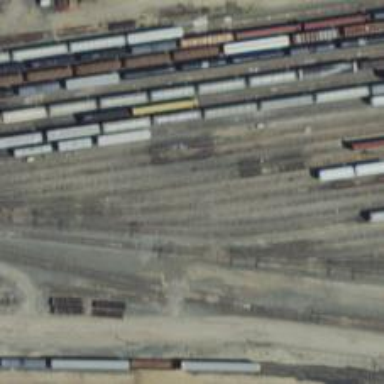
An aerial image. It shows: Railway yard used for servicing trains.